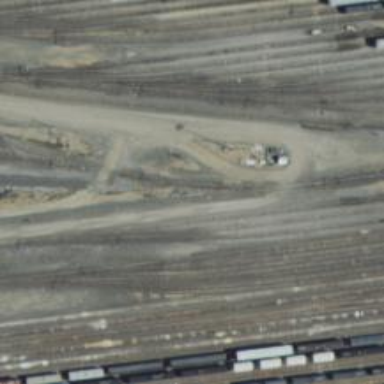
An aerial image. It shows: Railway yard.